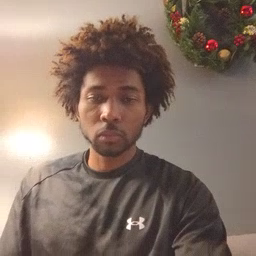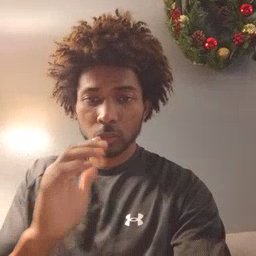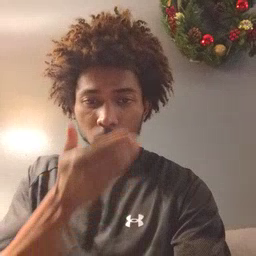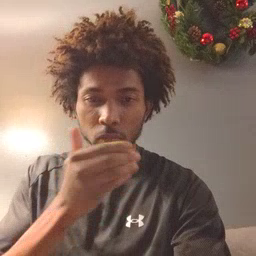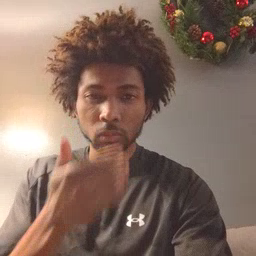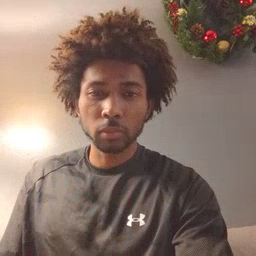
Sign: cereal